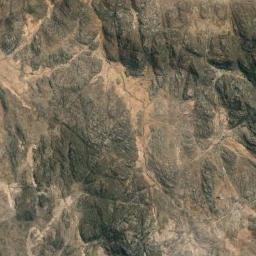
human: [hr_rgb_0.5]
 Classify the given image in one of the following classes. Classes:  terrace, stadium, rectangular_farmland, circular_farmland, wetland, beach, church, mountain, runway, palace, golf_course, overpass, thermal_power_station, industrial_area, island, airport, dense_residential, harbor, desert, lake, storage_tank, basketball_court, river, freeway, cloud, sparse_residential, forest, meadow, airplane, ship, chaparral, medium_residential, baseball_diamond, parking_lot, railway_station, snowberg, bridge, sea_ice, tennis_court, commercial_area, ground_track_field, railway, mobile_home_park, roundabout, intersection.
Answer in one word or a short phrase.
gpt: mountain